Question: I would like to ask: How can I get from this:
'''
ID | DATE | NUMBER| RESULT | TIME| SYNCED
----------------------------------------------------------
1|2014-09-02 15:54:34+0200|800123456|NOT_INTERESTED|10|0
2|2014-09-02 15:56:30+0200|800123456|NO_APPOINTMENT|10|0
3|2014-09-02 16:01:49+0200|800123456|DONE|9|0
4|2014-09-02 16:03:03+0200|800123456|NO_APPOINTMENT|69|0
5|2014-09-02 18:09:34+0200|800123456|NO_APPOINTMENT|3|0
6|2014-09-02 18:54:02+0200|123456789|NO_APPOINTMENT|89|0
7|2014-09-02 18:55:25+0200|123456789|NOT_INTERESTED|89|0
8|2014-09-03 18:36:58+0200|123456789|DONE|185|0
// TABLE STRUCTURE
'''
To this:
'''
ID | DATE | NUMBER_OF_ALL_CALLS| RESULT_DONE | RESULT_NOT_INTERESTED|RESULT_NO_APP|
----------------------------------------------------------
1|2014-09-02|6|1|1|4
2|2014-09-03|2|1|1|0
'''
I tried to do using count and group by time but without right result.
What is right SQLite query for this example?
Edit:

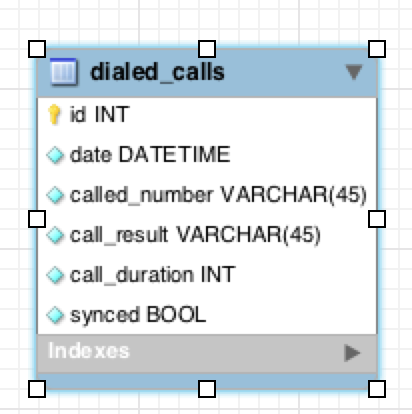
Answer: EDIT: Taking into account the timezone problem, this query will work, although it will not take timezone into account:
'''
SELECT substr(m.date, 1, 10) as my_date, COUNT(m.ID) AS 'NUMBER_OF_ALL_CALLS',
(SELECT COUNT(*) FROM dialed_calls subq WHERE subq.call_result = 'DONE'
AND substr(m.date, 1, 10) = substr(subq.DATE, 1, 10)) as 'RESULT_DONE',
(SELECT COUNT(*) FROM dialed_calls subq WHERE subq.call_result = 'NOT_INTERESTED'
AND substr(m.date, 1, 10) = substr(subq.DATE, 1, 10)) as 'RESULT_NOT_INTERESTED',
(SELECT COUNT(*) FROM dialed_calls subq WHERE subq.call_result = 'NO_APPOINTMENT'
AND substr(m.date, 1, 10) = substr(subq.DATE, 1, 10)) as 'RESULT_NO_APP'
FROM dialed_calls m
GROUP BY my_date;
'''
Not sure why you include an 'id' column in the desired result? You want to group together potentially several ids (which have the same day), so that's not the right thing to select there.
--- EDIT ---
This works for me in an <URL>. Please verify and keep me posted.
'''
BEGIN TRANSACTION;
CREATE TABLE dialed_calls(Id integer PRIMARY KEY,
'date' datetime,
'called_number' VARCHAR(45),
'call_result' VARCHAR(45),
'call_duration' INT,
'synced' BOOL);
/* Create few records in this table */
INSERT INTO dialed_calls VALUES(1,'2014-09-02 15:54:34+0200',
'800123456', 'NOT_INTERESTED', 10, 0);
INSERT INTO dialed_calls VALUES(2,'2014-09-02 15:56:30+0200',
'800123456', 'NO_APPOINTMENT', 10, 0);
INSERT INTO dialed_calls VALUES(3,'2014-09-02 16:01:49+0200',
'800123456', 'DONE', 9, 0);
INSERT INTO dialed_calls VALUES(4,'2014-09-02 16:03:03+0200',
'800123456', 'NO_APPOINTMENT', 69, 0);
INSERT INTO dialed_calls VALUES(5,'2014-09-02 18:09:34+0200',
'800123456', 'NO_APPOINTMENT', 3, 0);
INSERT INTO dialed_calls VALUES(6,'2014-09-02 18:54:02+0200',
'123456789', 'NO_APPOINTMENT', 89, 0);
INSERT INTO dialed_calls VALUES(7,'2014-09-02 18:55:25+0200',
'123456789', 'NOT_INTERESTED', 89, 0);
INSERT INTO dialed_calls VALUES(8,'2014-09-03 18:36:58+0200',
'123456789', 'DONE', 185, 0);
COMMIT;
SELECT substr(m.date, 1, 10) as my_date, COUNT(m.ID) AS 'NUMBER_OF_ALL_CALLS',
(SELECT COUNT(*) FROM dialed_calls subq WHERE subq.call_result = 'DONE'
AND substr(m.date, 1, 10) = substr(subq.DATE, 1, 10)) as 'RESULT_DONE',
(SELECT COUNT(*) FROM dialed_calls subq WHERE subq.call_result = 'NOT_INTERESTED'
AND substr(m.date, 1, 10) = substr(subq.DATE, 1, 10)) as 'RESULT_NOT_INTERESTED',
(SELECT COUNT(*) FROM dialed_calls subq WHERE subq.call_result = 'NO_APPOINTMENT'
AND substr(m.date, 1, 10) = substr(subq.DATE, 1, 10)) as 'RESULT_NO_APP'
FROM dialed_calls m
GROUP BY my_date;
'''